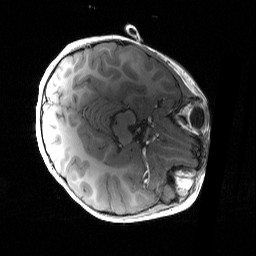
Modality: T1w
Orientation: axial
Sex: female
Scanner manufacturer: siemens
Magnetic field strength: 3 T
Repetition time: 1.9 s
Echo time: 0.00243 s